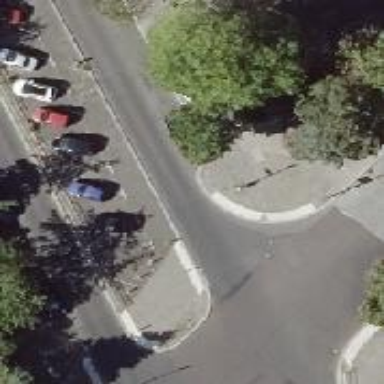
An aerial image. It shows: Unmarked crossing with pedestrian island.